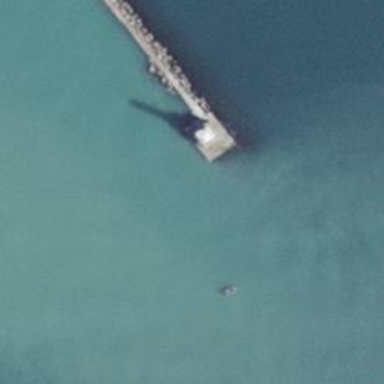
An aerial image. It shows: Lighthouse.